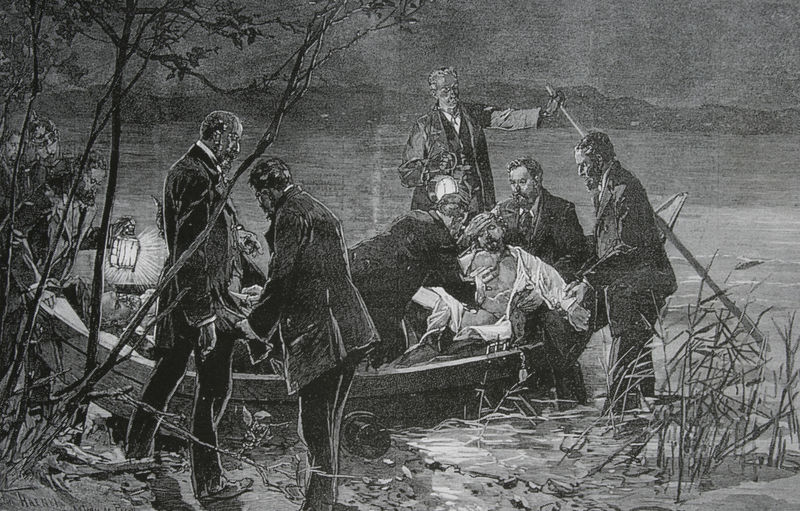
Titel: Die Auffindung der Leiche des Königs Ludwig II. im Starnberger See
Standort: (Seriendruck)
Schlagwörter: baum, blätter, dunkel, gruppe, körper, mann, meer, schatten, wasser, weiß, bäume, see, ufer, äste, grau, lampen, laterne, licht, männer, nacht, profil, schwarz, szene, zylinder, bart, bärte, hemd, toter, signatur, ast, gräser, halme, schilf, zweige, gebüsch, boot, kahn, ruder, wellen, stab, berge, gebirge, grafik, graphik, reflexe, glatze, strahlen, kiesel, radierung, stich, schwarzweiß, verletzt, mäntel, helm, fahren, finsternis, dramatik, seeufer, opfer, eimer, kupferstich, lichtschein, vollbärte, retter, ludwig ii, schilff, ertrunkener, lufwig ii.